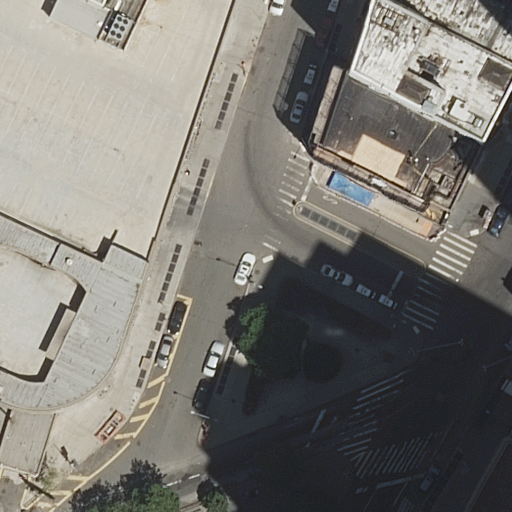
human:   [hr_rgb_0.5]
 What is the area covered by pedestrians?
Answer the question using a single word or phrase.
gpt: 1268m2

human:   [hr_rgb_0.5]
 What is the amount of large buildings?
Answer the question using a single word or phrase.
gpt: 1

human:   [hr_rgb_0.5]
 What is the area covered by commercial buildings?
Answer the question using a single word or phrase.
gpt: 0m2

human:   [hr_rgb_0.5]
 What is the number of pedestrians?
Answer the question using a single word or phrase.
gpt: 1

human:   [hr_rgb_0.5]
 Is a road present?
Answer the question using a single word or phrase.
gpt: yes

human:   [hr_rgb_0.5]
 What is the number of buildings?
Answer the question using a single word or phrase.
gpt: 3

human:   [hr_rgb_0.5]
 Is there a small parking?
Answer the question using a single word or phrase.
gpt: no

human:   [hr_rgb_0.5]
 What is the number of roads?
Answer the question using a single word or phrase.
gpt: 20

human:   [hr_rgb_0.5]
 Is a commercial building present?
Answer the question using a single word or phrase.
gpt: no

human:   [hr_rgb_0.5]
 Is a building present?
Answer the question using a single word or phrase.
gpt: yes

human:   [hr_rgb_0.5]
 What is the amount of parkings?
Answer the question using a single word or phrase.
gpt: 1

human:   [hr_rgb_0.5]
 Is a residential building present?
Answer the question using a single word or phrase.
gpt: yes

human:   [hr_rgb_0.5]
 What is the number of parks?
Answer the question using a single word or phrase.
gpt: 1

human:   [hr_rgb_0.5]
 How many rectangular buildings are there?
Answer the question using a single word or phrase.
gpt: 1

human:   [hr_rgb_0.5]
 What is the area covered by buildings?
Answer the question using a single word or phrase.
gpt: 2521m2

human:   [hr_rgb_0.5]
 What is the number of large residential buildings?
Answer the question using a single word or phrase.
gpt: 0

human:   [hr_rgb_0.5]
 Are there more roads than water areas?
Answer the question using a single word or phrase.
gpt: yes

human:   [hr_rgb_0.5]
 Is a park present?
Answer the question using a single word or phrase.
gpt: yes

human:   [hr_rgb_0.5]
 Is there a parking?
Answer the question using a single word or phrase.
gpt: yes

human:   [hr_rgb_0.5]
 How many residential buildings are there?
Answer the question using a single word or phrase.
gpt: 2

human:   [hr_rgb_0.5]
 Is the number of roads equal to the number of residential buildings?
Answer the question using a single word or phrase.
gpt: no

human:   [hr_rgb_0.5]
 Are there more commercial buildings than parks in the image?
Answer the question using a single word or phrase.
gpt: no

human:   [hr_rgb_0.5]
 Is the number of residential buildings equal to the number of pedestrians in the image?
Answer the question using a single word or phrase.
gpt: no

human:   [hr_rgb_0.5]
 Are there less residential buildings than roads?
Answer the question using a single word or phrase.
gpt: yes

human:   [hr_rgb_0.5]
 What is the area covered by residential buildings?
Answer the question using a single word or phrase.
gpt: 577m2

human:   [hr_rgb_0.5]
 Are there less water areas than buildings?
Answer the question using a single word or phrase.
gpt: yes

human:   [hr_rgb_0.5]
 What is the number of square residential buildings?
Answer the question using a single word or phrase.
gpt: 0

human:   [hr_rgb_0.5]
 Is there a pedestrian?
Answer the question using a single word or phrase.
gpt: yes

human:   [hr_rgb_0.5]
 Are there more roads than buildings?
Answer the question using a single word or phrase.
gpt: yes

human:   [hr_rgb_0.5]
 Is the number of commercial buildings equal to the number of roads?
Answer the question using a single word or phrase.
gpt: no

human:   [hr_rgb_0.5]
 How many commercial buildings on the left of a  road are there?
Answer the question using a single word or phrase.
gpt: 0

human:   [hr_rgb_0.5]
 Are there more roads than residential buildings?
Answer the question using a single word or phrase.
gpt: yes

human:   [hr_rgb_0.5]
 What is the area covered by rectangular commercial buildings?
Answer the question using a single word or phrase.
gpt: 0m2

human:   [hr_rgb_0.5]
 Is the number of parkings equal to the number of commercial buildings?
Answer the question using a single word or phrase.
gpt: no

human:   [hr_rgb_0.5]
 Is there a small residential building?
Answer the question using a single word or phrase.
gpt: no

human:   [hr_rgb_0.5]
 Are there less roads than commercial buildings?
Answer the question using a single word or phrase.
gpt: no

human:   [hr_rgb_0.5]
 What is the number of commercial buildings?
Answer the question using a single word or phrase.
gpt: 0

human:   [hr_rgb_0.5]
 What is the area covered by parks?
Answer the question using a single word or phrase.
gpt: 61m2

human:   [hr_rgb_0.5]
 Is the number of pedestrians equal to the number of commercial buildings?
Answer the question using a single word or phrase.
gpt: no

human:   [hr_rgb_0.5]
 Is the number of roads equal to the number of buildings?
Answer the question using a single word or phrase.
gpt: no

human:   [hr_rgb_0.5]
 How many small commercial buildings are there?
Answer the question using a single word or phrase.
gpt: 0

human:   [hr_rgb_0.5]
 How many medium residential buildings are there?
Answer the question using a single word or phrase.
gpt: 2

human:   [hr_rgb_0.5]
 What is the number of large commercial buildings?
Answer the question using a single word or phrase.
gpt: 0

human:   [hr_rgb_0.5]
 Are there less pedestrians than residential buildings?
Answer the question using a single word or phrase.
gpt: yes

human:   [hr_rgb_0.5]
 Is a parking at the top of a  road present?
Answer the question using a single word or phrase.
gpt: no

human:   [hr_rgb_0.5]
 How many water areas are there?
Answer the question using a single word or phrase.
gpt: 0

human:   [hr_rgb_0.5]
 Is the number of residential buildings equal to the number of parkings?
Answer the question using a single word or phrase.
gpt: no

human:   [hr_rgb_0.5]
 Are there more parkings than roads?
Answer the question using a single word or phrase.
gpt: no

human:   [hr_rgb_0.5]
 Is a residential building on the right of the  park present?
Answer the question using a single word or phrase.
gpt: yes

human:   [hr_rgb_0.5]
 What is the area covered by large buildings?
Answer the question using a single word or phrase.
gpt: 1943m2

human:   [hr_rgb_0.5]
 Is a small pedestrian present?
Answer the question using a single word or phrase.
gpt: no

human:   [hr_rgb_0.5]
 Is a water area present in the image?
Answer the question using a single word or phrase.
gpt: no

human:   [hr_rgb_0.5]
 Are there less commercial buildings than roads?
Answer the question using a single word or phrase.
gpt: yes

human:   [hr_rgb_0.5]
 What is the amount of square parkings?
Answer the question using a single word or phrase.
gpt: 0

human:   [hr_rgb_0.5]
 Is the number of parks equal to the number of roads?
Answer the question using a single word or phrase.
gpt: no

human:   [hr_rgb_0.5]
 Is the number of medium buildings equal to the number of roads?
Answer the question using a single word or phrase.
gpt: no

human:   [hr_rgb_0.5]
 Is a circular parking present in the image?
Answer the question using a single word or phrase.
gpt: no

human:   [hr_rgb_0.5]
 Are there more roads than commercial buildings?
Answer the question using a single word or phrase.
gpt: yes

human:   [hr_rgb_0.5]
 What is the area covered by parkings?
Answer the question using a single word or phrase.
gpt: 186m2

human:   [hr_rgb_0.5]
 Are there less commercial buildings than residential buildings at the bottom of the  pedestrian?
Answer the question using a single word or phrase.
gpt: no

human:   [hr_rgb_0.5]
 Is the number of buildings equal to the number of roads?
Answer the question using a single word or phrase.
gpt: no

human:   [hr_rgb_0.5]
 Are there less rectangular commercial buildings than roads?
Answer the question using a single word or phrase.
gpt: yes

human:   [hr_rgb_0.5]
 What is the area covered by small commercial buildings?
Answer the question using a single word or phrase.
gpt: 0m2

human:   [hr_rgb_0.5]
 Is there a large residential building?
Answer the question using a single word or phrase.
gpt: no